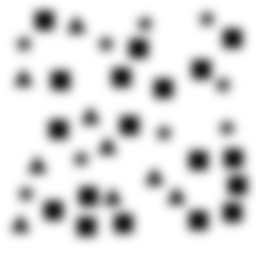
Squares: 18
Triangles: 9
Stars: 9
Total shapes: 36